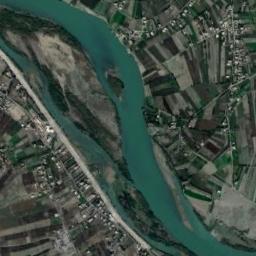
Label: river